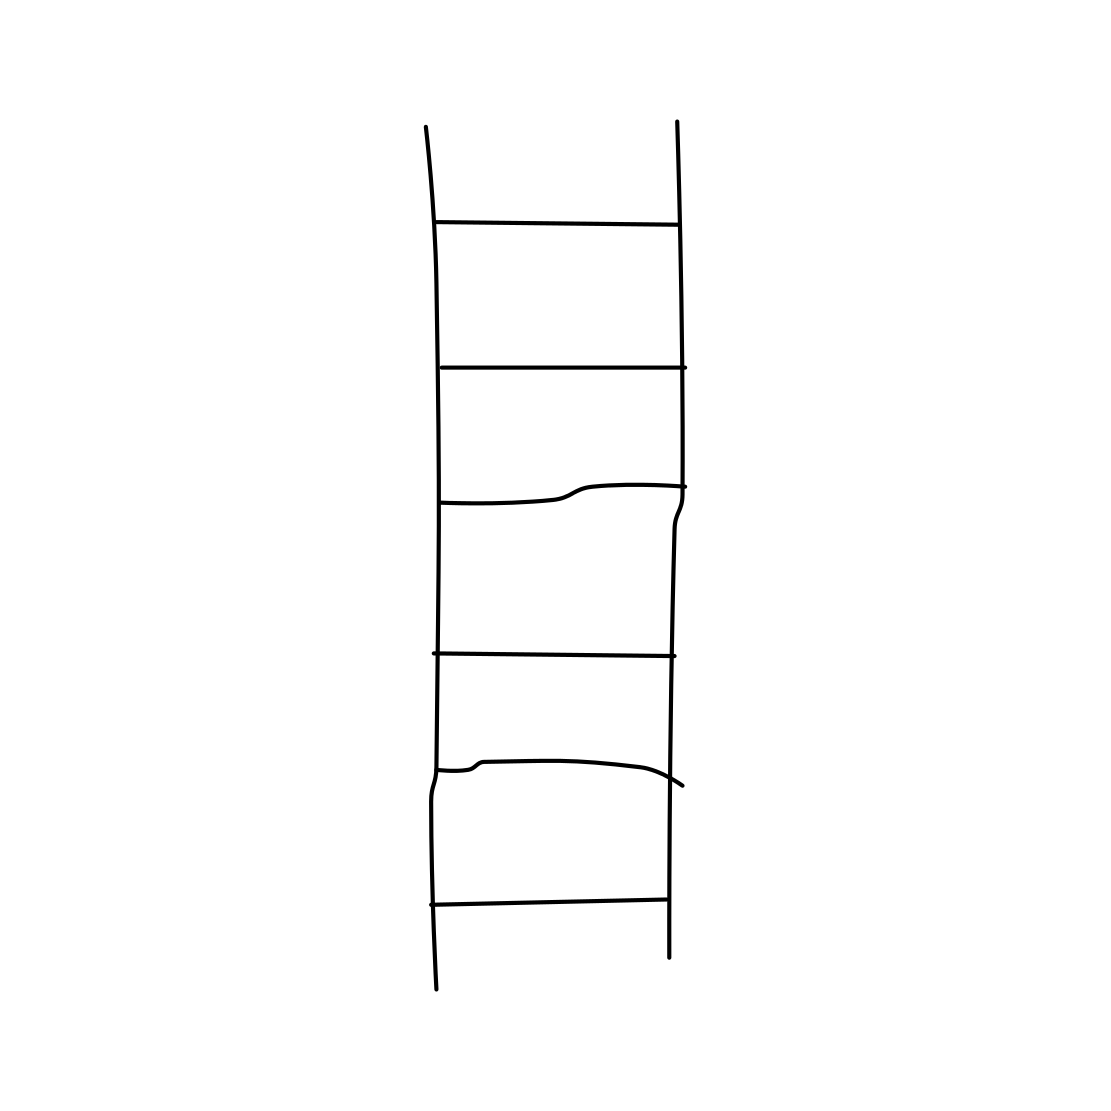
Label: ladder